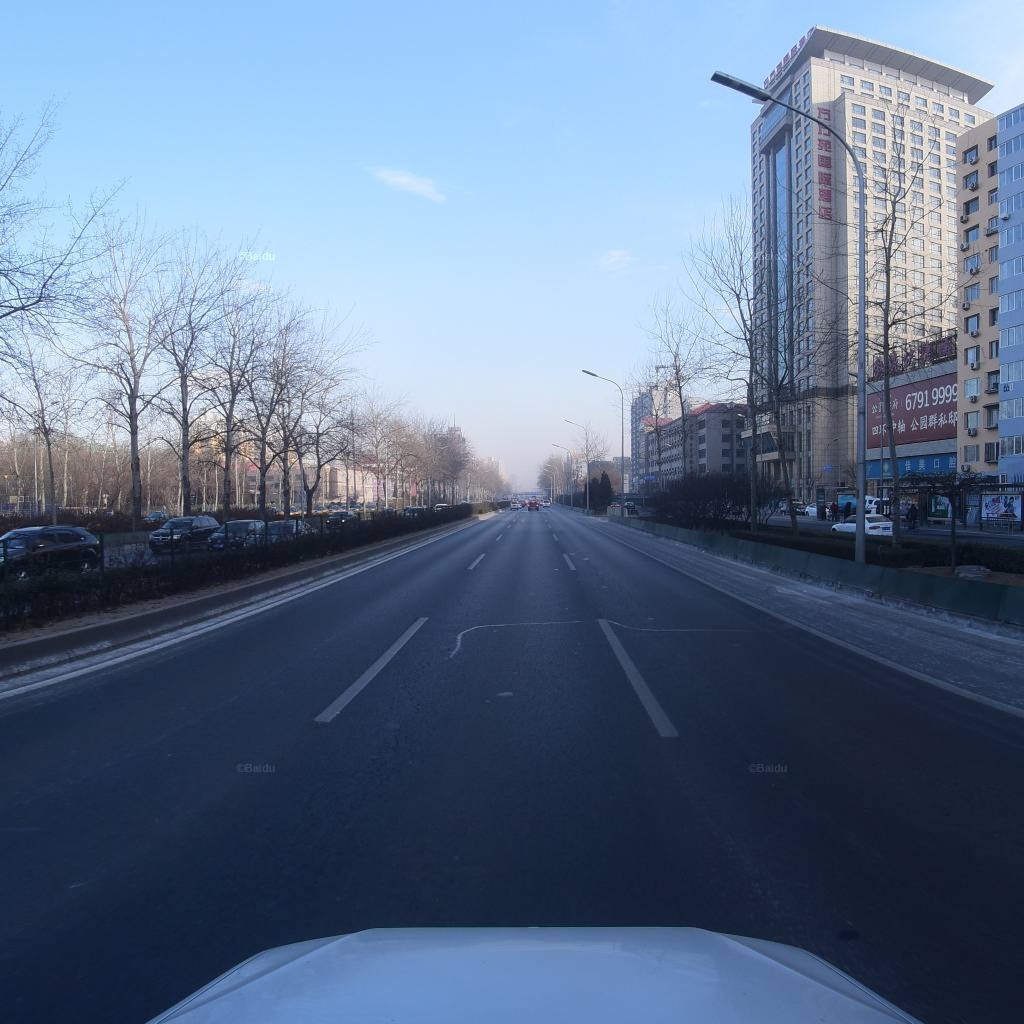
Region: Fengtai
Road damage annotations: transverse patch